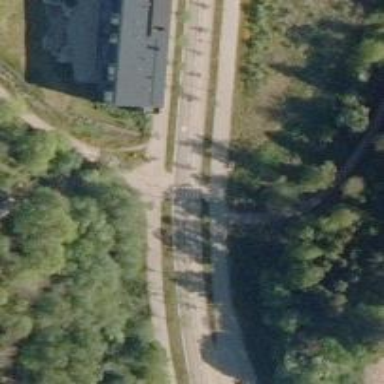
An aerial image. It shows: Asphalt cycleway.